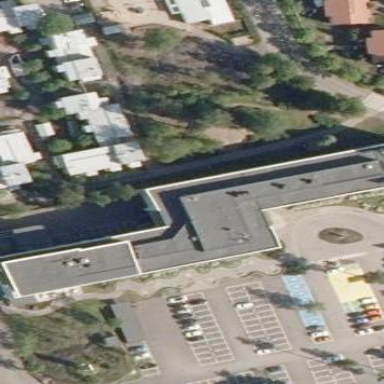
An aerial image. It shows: Office building with flat roof made of tar paper.